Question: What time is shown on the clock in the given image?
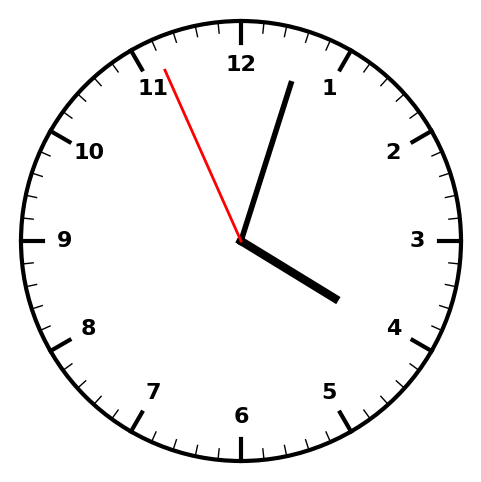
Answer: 04:02:56